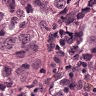
Metastatic tissue present: yes